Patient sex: M
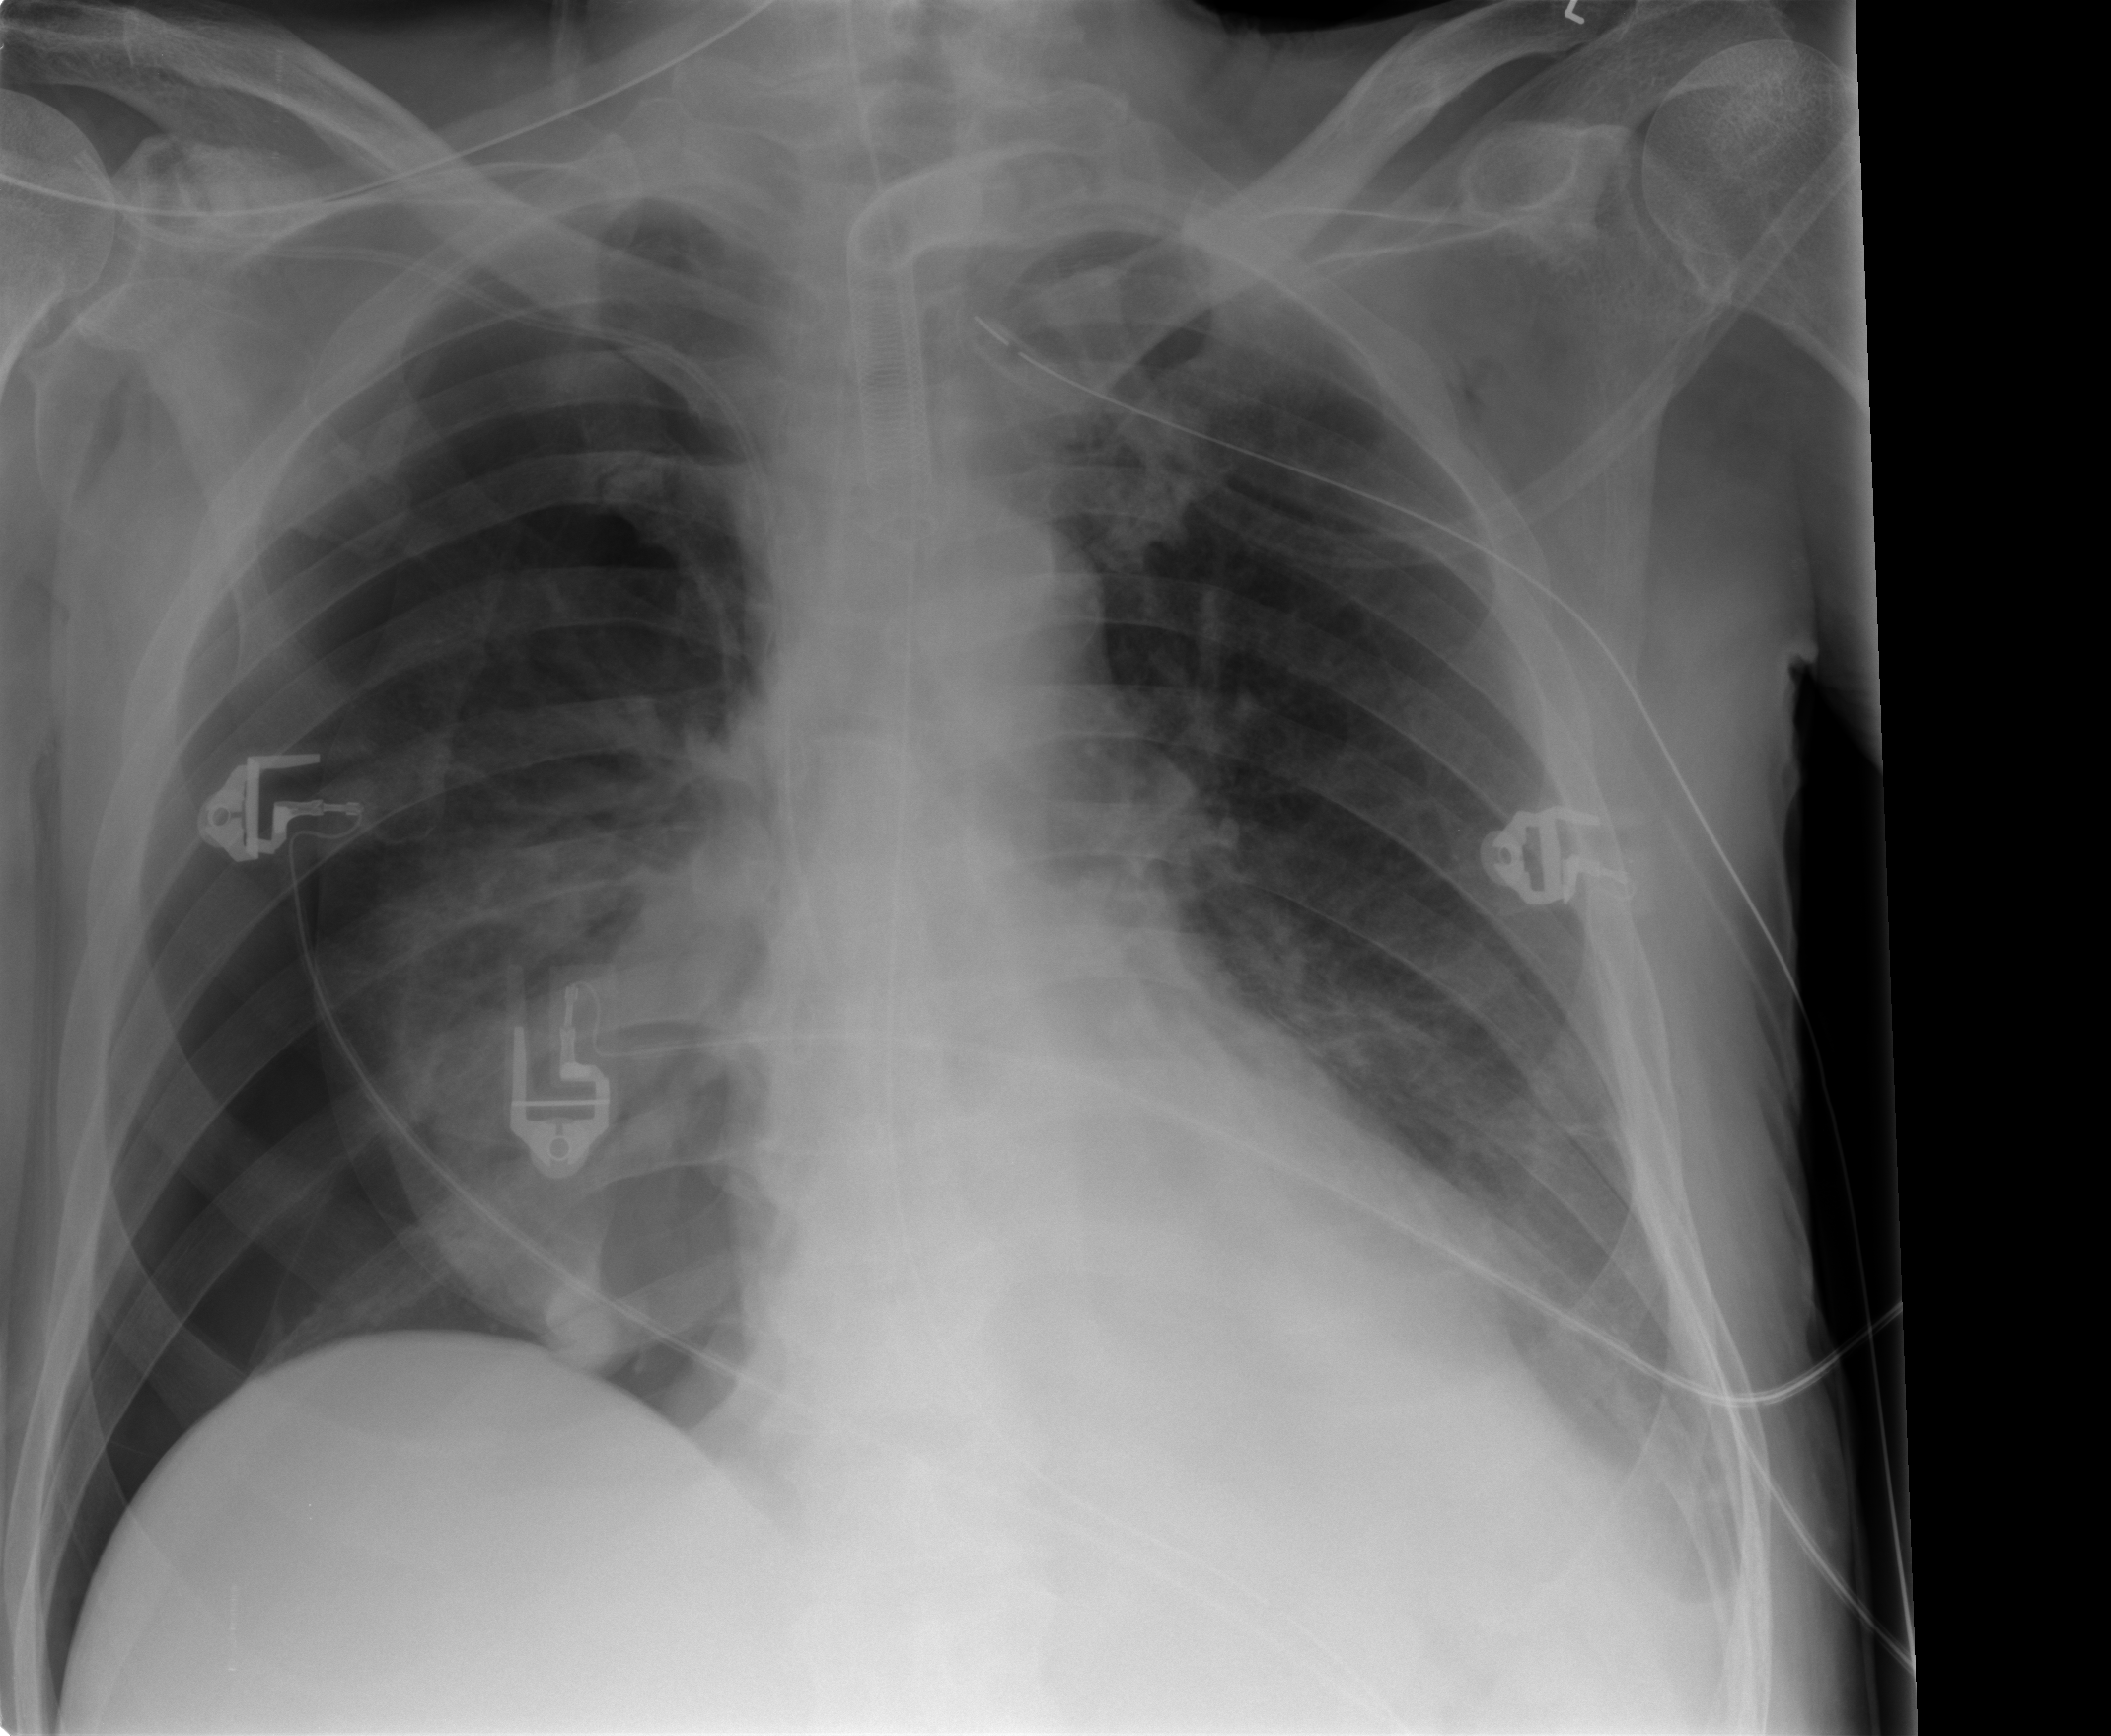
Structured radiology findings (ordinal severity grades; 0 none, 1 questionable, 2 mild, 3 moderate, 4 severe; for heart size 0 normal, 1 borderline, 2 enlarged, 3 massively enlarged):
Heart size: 1
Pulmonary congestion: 0
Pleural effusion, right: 0
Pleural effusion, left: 2
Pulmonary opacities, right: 0
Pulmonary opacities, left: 0
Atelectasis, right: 2
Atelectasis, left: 2